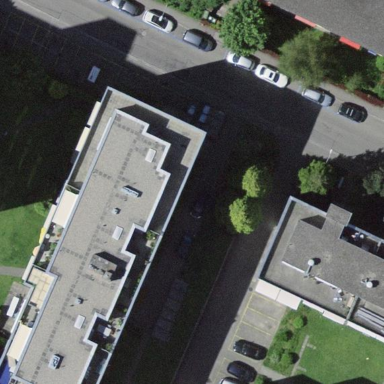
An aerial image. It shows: Apartment building with flat roof.